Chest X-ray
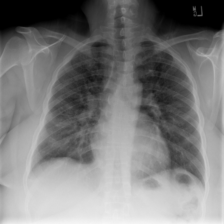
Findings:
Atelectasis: negative
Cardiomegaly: negative
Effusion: negative
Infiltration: negative
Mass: negative
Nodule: negative
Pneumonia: negative
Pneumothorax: negative
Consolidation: negative
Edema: negative
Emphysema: negative
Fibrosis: negative
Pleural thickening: negative
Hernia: negative